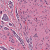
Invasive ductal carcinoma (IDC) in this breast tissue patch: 1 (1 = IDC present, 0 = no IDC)